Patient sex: M
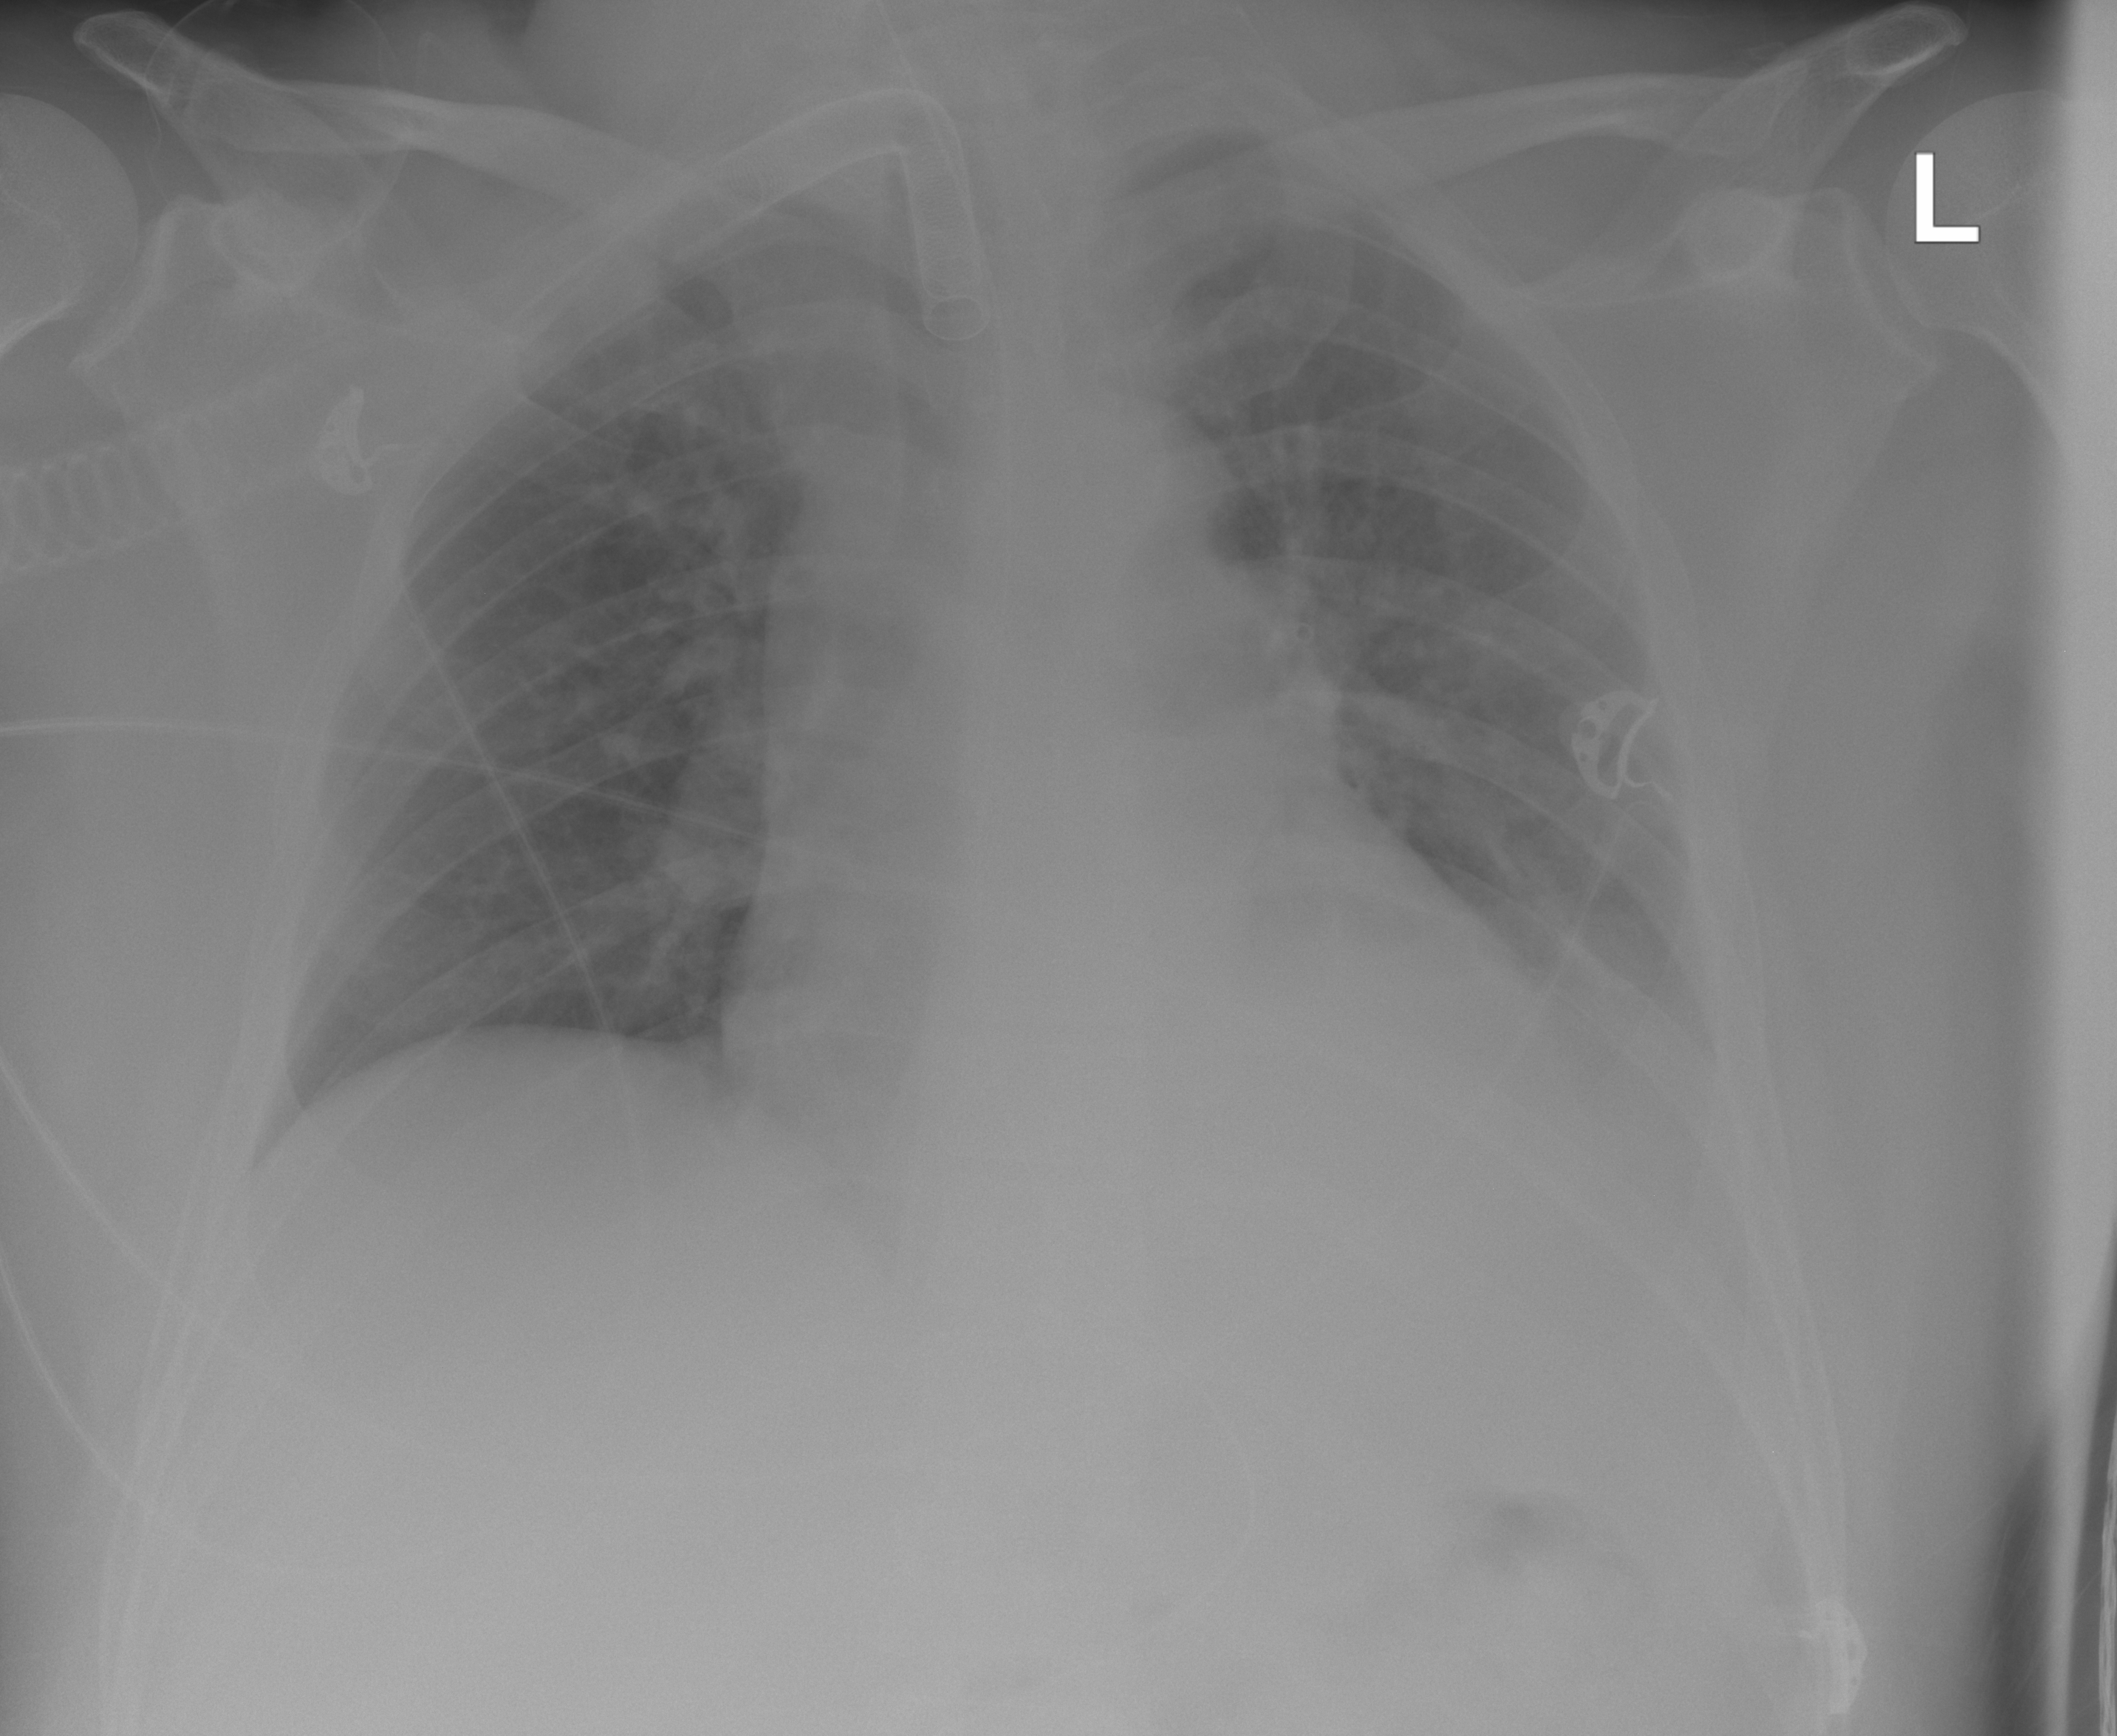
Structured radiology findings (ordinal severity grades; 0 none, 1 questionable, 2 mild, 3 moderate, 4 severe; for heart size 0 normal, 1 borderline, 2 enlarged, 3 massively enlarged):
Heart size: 2
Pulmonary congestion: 1
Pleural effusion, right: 0
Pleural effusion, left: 2
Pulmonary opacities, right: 0
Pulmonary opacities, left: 0
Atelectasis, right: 0
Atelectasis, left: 2